Question: does anyone know how to achieve a 'CircularProgressIndicator()' as on the screenshot below in Flutter?

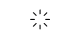
Answer: That's the of the 'CircularProgressIndicator()'. You can use <URL> is a YouTube video by the Google team on how to use it.
You have to import 'cupertino' first:
'''
import 'package:flutter/cupertino.dart';
...
return CupertinoActivityIndicator()
'''
Result:
<URL>